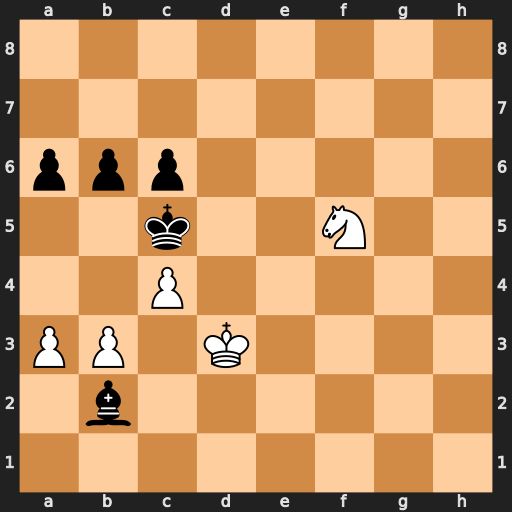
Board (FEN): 8/8/ppp5/2k2N2/2P5/PP1K4/1b6/8
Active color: w
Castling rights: -
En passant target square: -
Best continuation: b4#